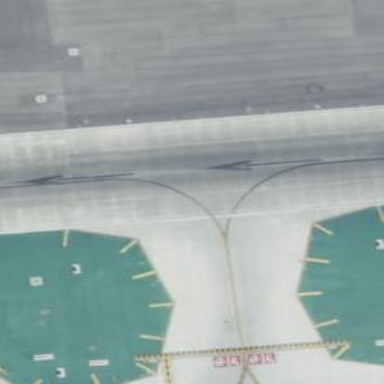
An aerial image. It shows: View of taxiway at the airport.